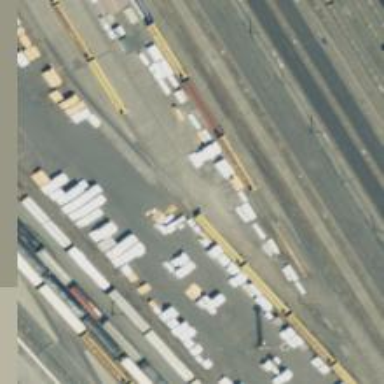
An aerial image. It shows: Railway yard used for servicing trains.